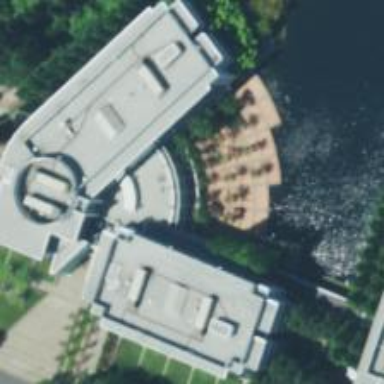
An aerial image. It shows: Office building.